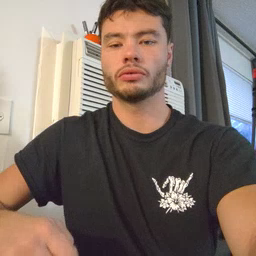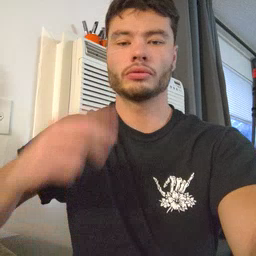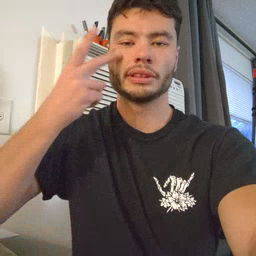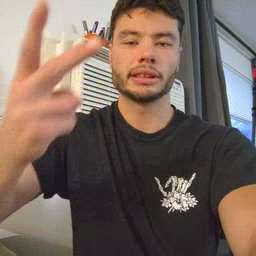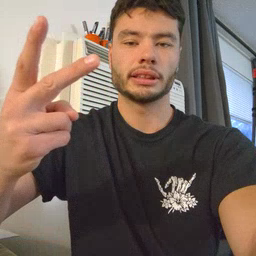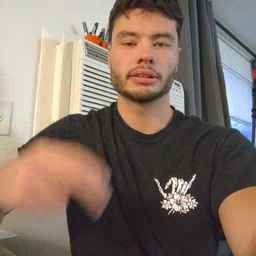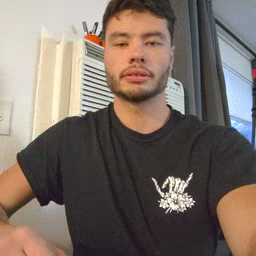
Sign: see